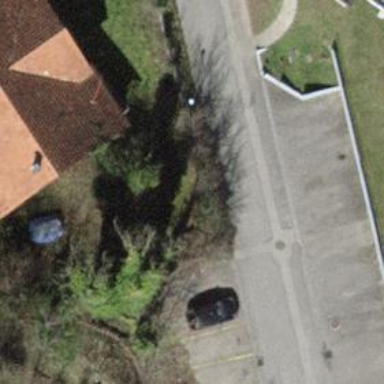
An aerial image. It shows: Smooth asphalt road in residential area.